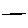
Label: line